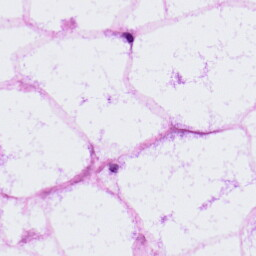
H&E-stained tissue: LymphNode